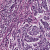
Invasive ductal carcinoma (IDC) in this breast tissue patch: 1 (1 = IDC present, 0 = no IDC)